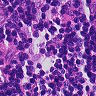
Metastatic tissue present: no